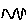
Label: zigzag